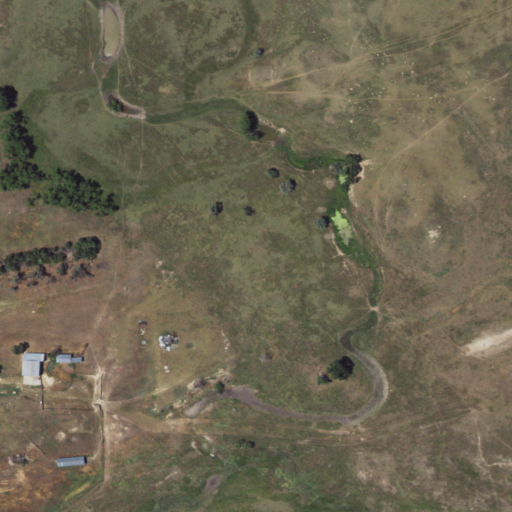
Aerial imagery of valley in Kansas named Wild Horse Draw containing grassland, herbaceous wetlands, open development, and low intensity development